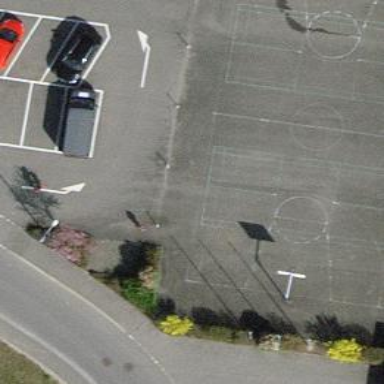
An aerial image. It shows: Road serving as parking aisle.